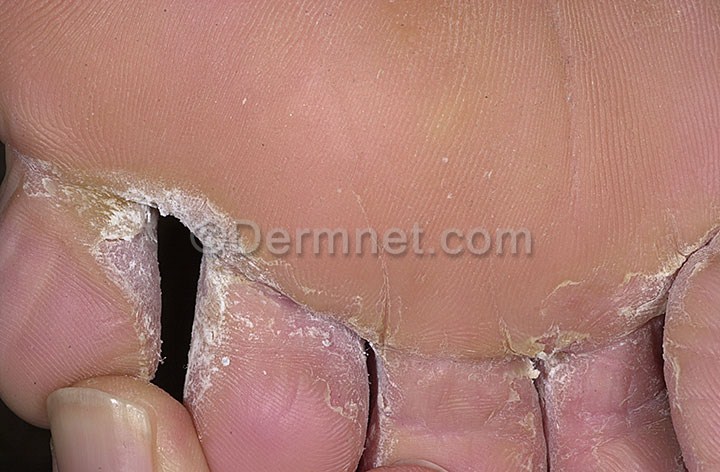
Disease: Tinea Ringworm Candidiasis and other Fungal Infections